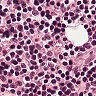
Metastatic tissue present: no